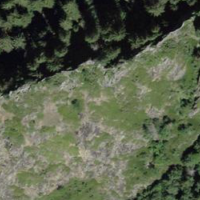
EUNIS habitat code: 44
Species observed at this site:
Salvia glutinosa